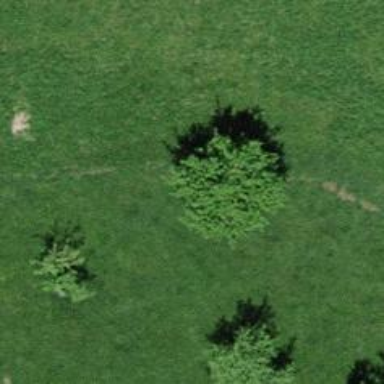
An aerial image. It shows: Broadleaved tree with lush leaves.